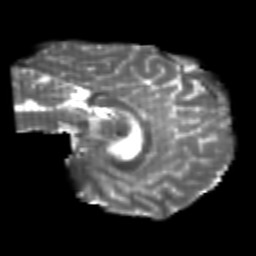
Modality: T2w
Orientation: sagittal
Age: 21
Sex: male
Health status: healthy
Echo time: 0.074 s